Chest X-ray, AP view. Patient: 24 years old, sex F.
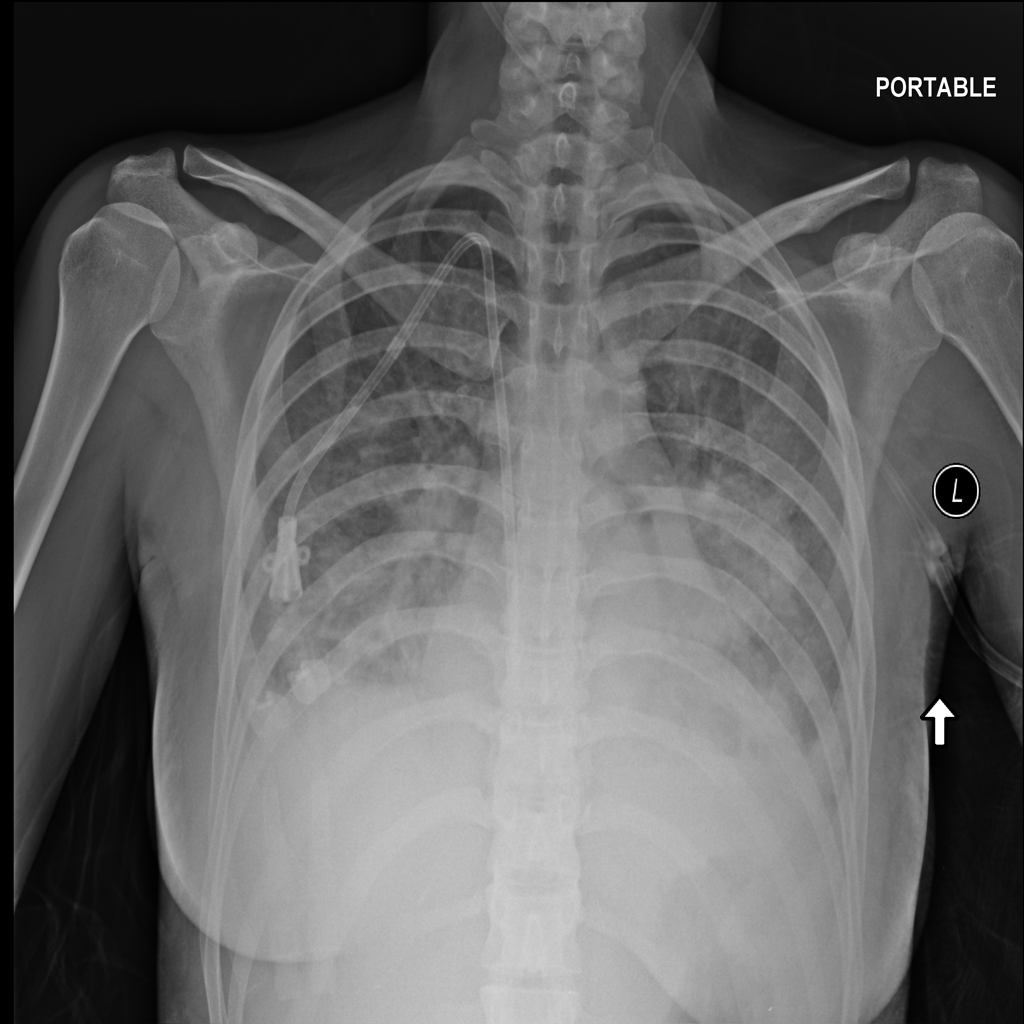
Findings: Edema, Infiltration, Pneumonia